Milling tool wear sample.
Tool blade image: 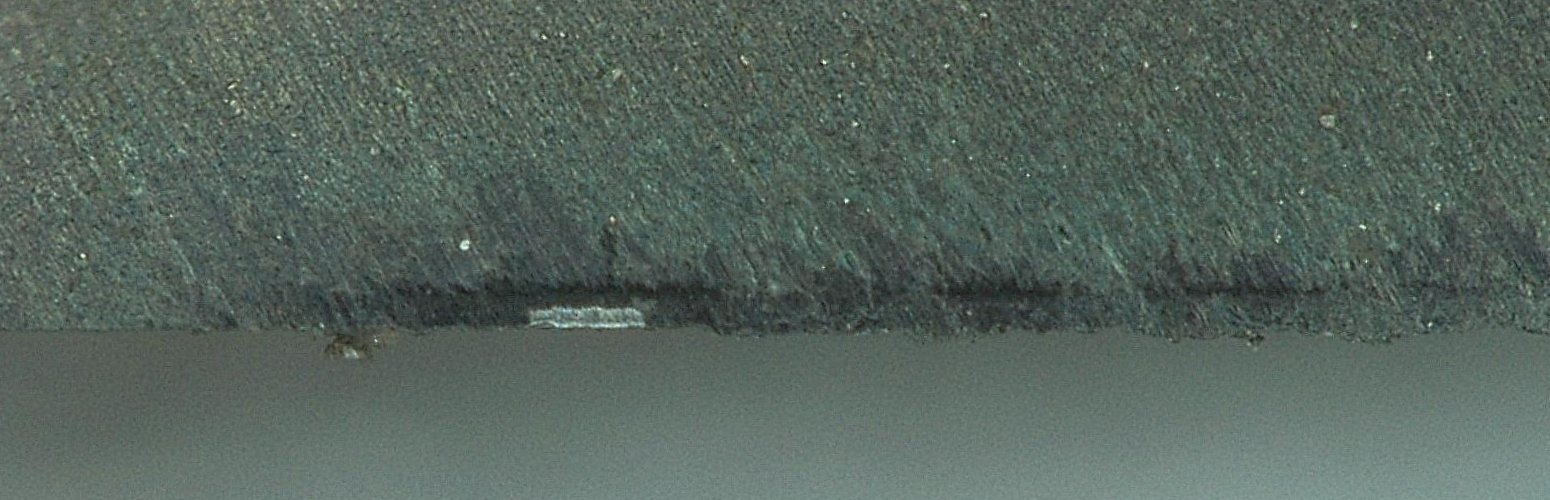
Chip image: 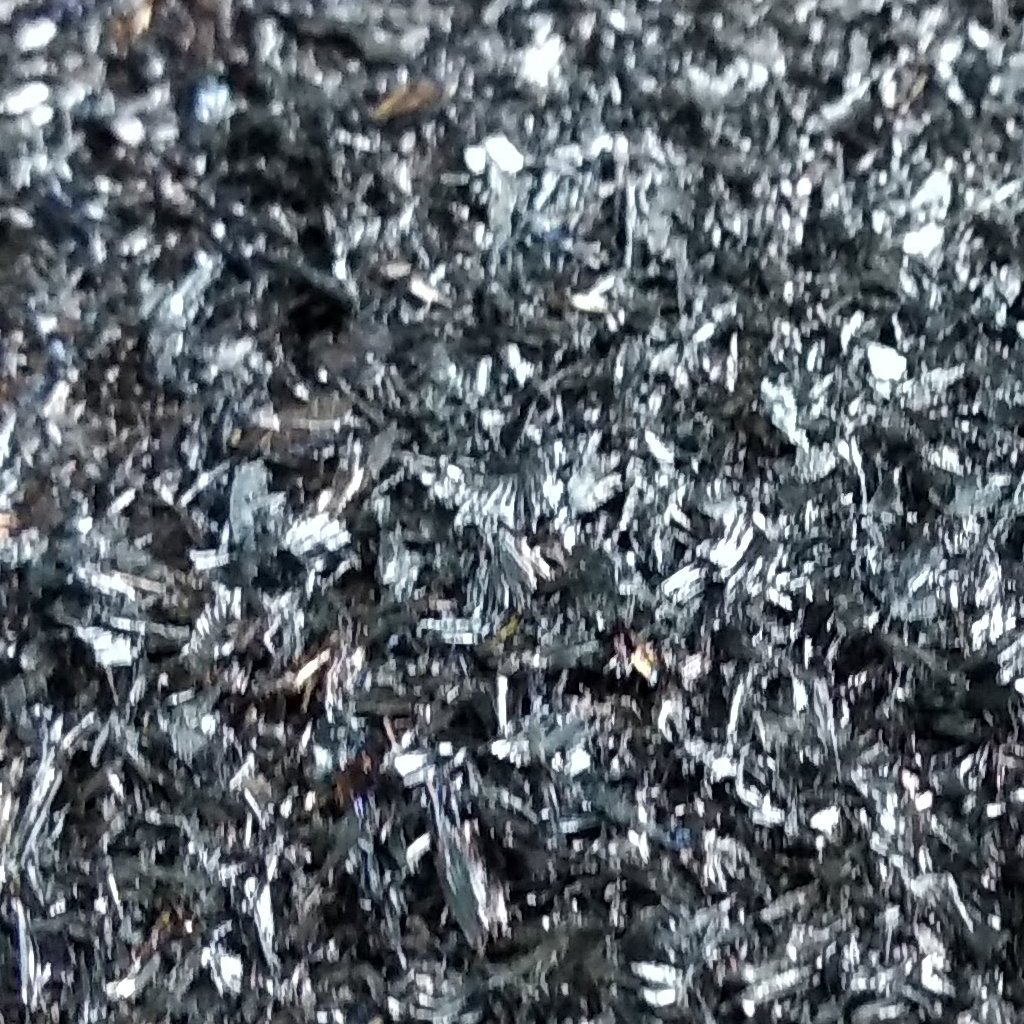
Workpiece image: 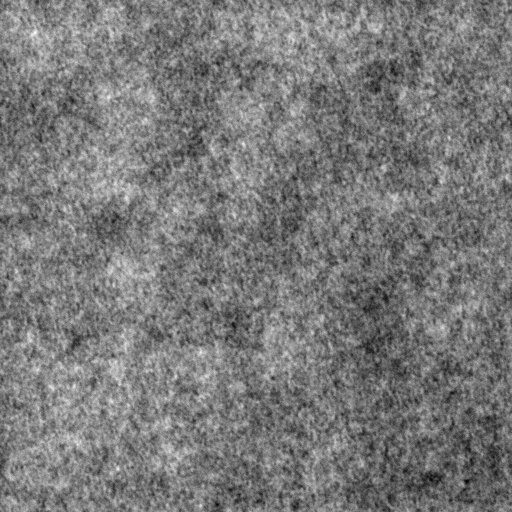
Tool wear state: dulled
Gaps: 0
Flank wear: 269.78
Overhang: 59.92
Force-signal Mel-spectrograms (X, Y, Z axes): 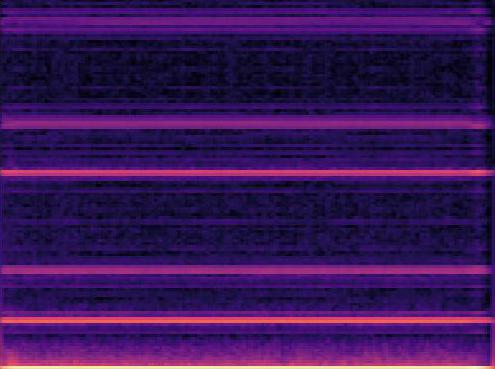 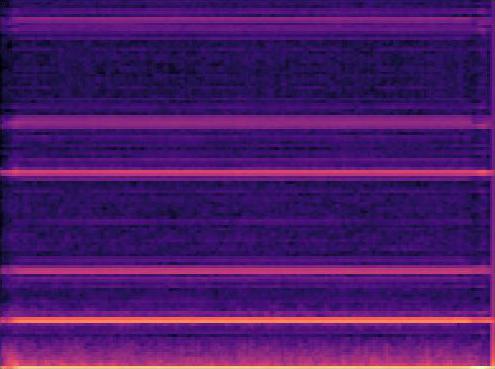 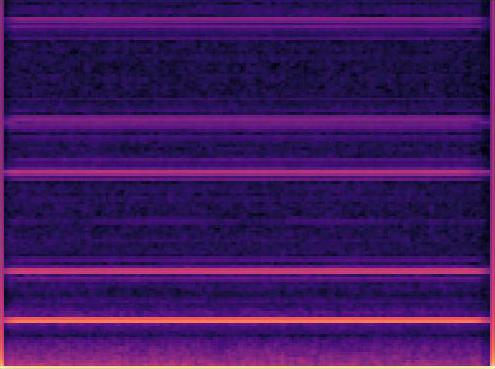
Force-signal scalograms (X, Y, Z axes): 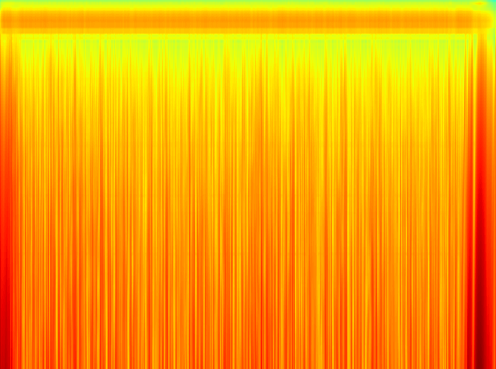 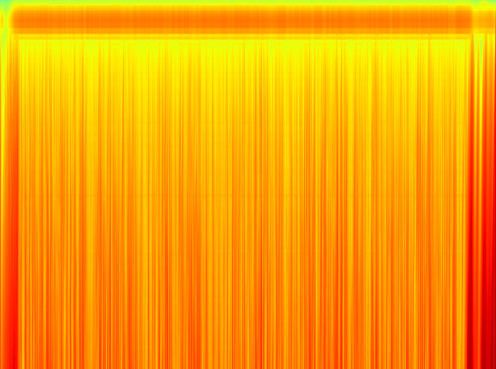 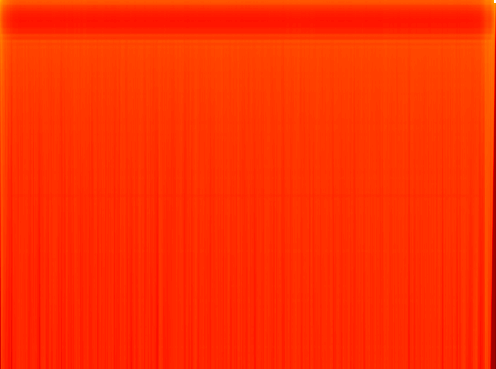
Force phase: accelerated_severe_wear